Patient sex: M
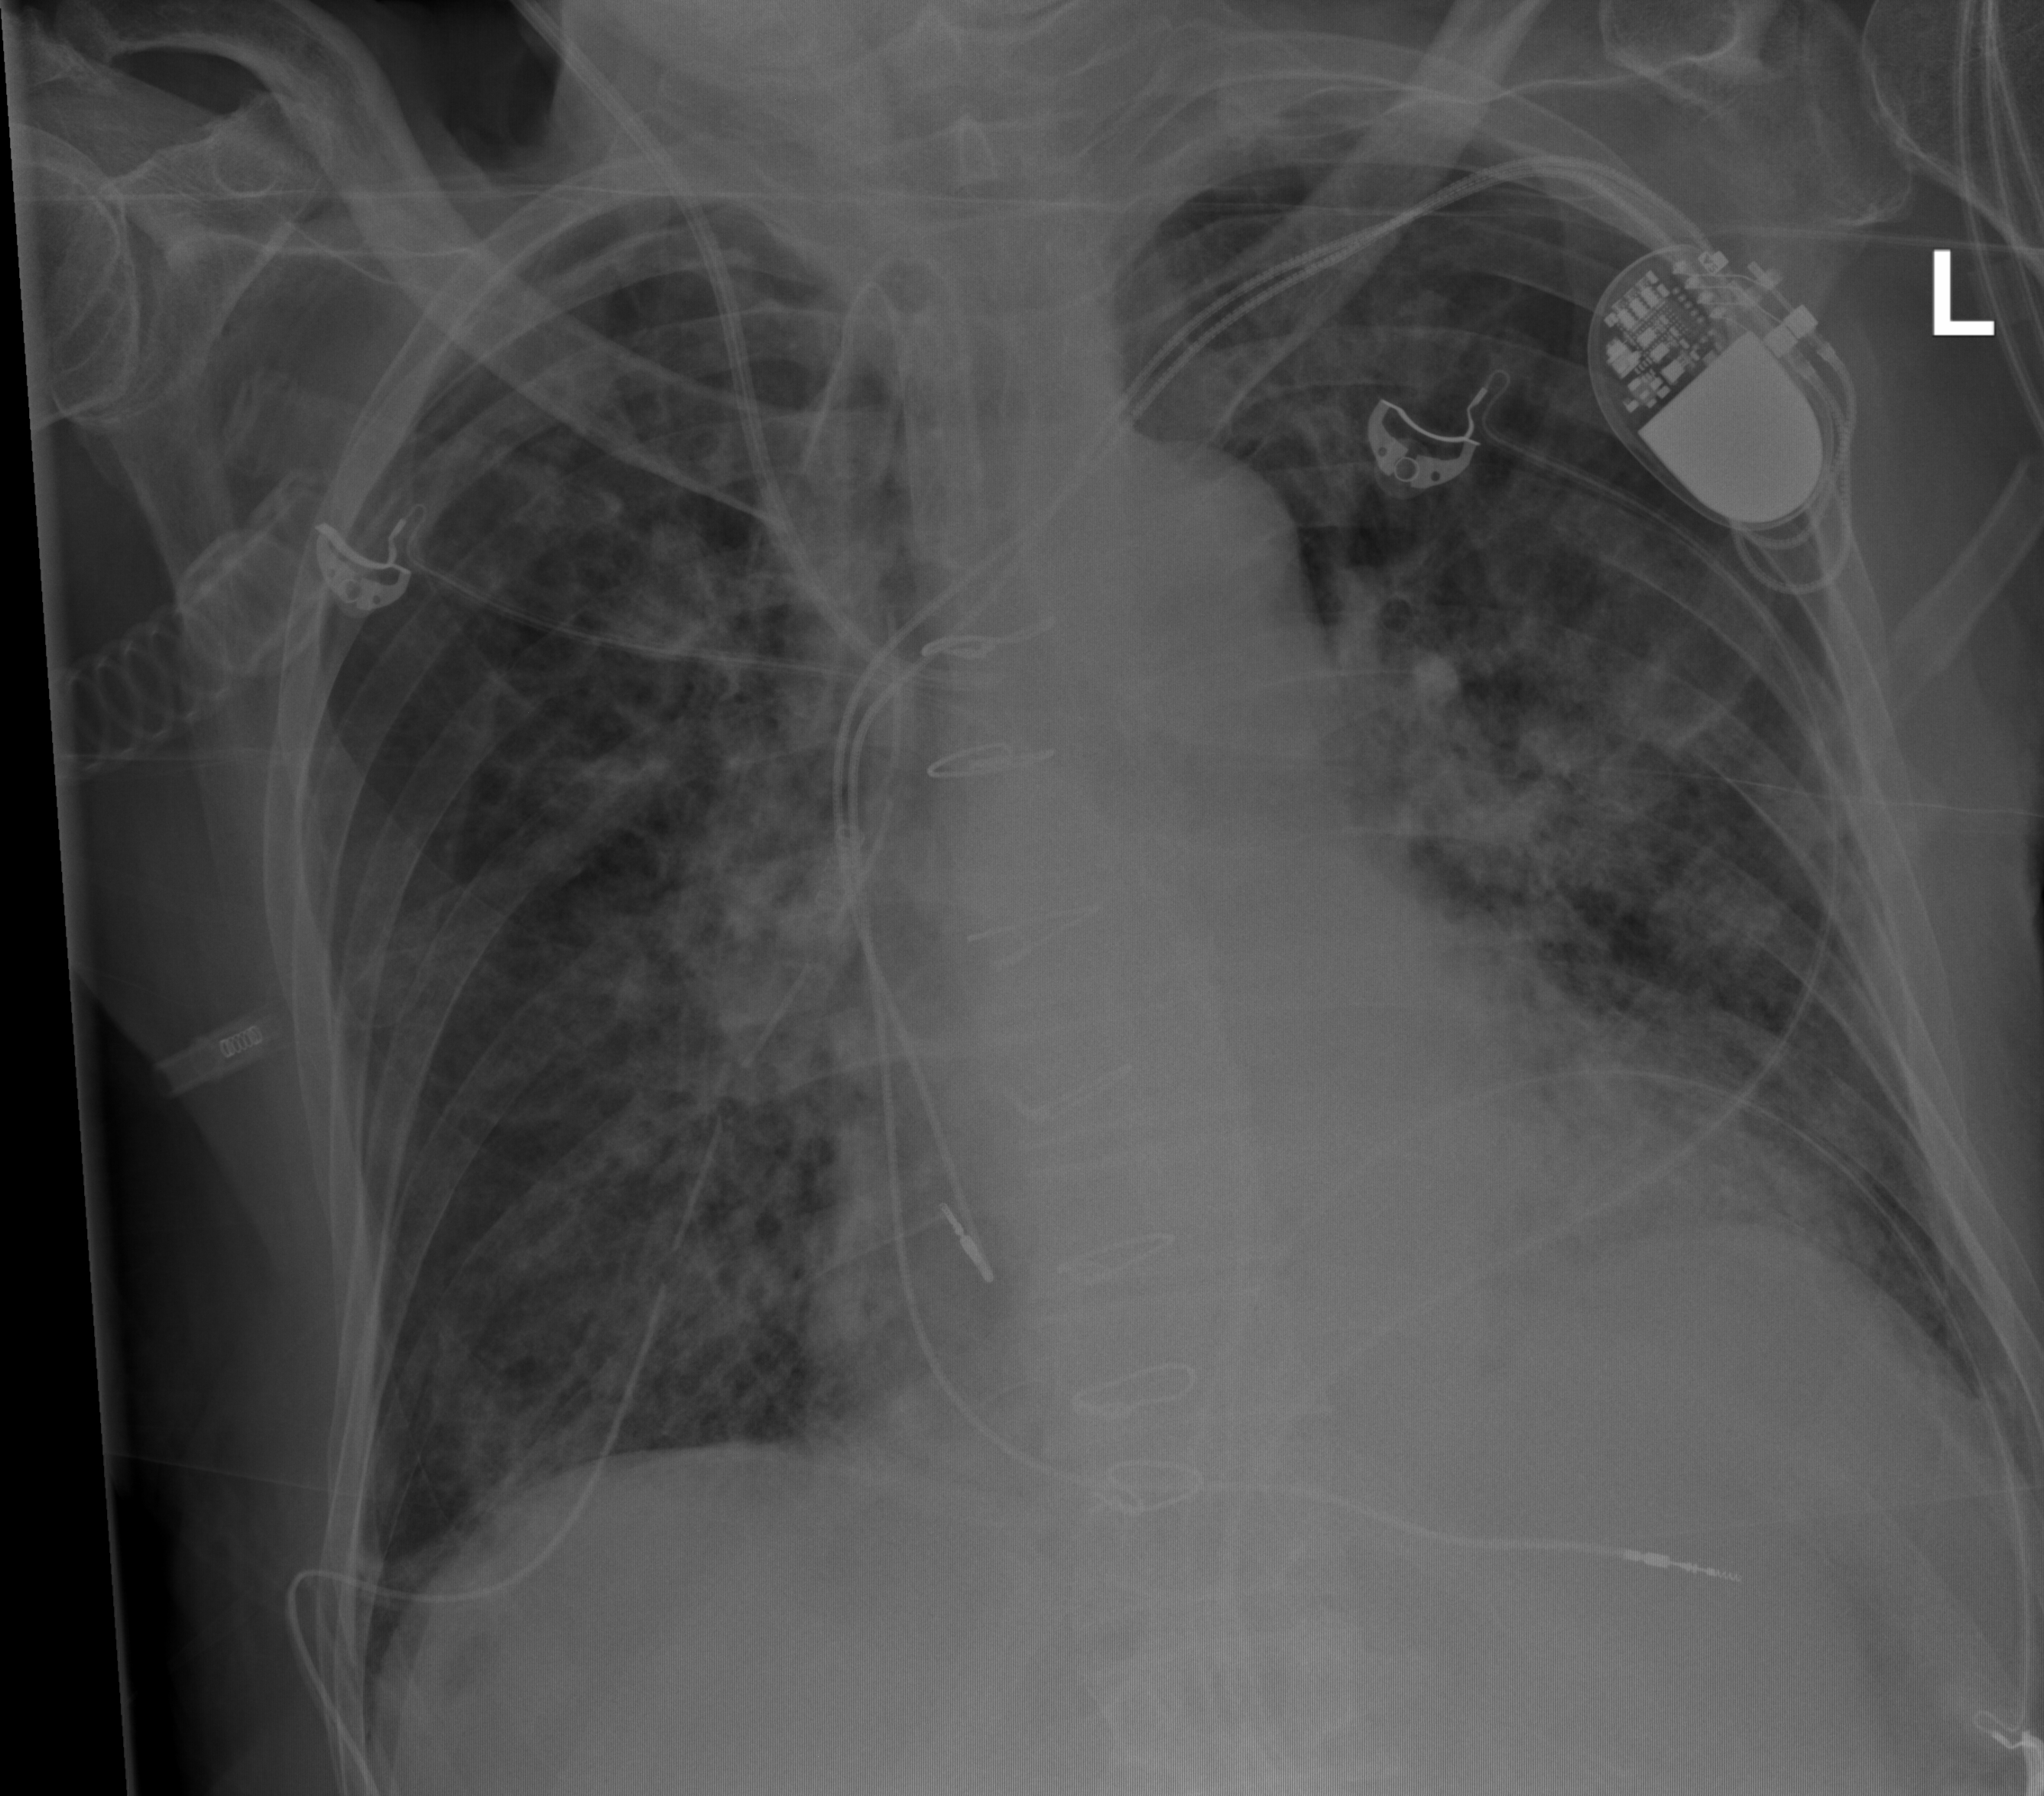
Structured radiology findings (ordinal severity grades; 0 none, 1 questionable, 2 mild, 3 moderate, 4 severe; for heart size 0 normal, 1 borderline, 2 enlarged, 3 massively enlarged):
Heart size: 2
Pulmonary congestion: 2
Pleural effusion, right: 0
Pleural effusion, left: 0
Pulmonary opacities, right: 2
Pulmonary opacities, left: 2
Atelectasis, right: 2
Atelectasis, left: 2